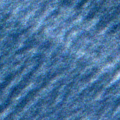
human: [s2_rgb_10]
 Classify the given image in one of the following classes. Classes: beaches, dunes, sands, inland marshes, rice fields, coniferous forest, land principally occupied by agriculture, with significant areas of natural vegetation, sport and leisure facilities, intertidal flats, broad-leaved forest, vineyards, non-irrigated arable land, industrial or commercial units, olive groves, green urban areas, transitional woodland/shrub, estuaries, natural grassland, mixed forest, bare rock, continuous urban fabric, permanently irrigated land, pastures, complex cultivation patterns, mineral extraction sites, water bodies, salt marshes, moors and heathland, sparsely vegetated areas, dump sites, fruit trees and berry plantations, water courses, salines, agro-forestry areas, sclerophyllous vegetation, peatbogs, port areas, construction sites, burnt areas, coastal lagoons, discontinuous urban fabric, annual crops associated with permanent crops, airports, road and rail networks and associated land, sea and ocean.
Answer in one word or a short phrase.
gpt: sea and ocean